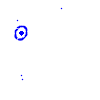
Particle: proton